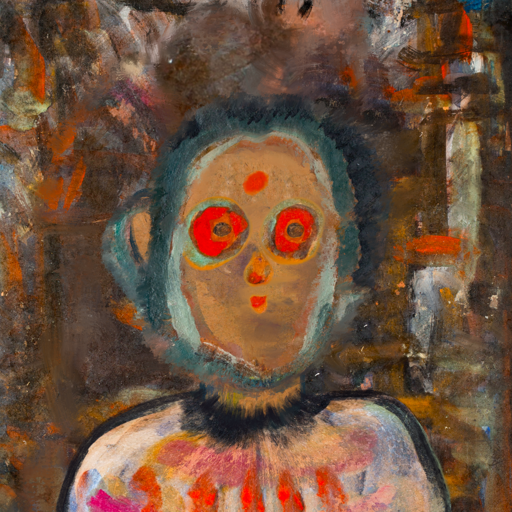
Background: GypsyQueen, Head And Neck Front: In_The_Sun, Face Front: Sisters, Bust: Childish, Hair Front: Boggyland, Head Accessory: Blank, Second Necklace: Blank, Necklace: Blank, Baby: Blank